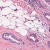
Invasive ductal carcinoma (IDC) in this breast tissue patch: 1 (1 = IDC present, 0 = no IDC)